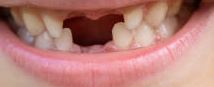
Condition: hypodontia